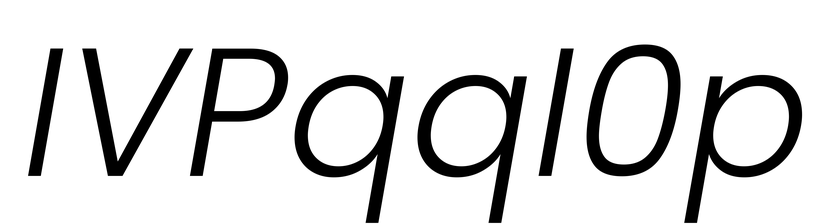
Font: Poppins-LightItalic